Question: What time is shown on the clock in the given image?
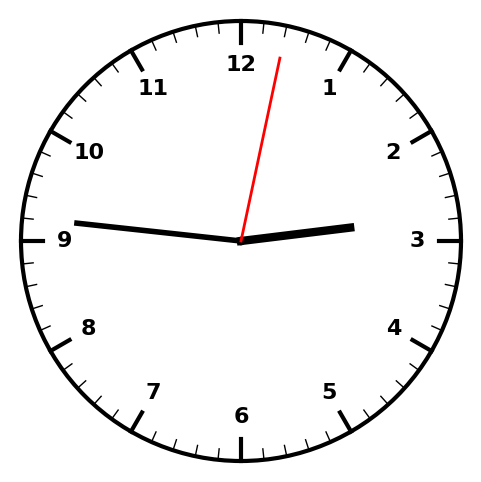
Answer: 02:46:02